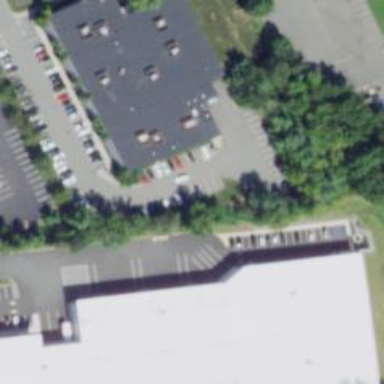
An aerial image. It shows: Commercial building.